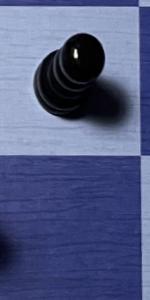
Label: Empty